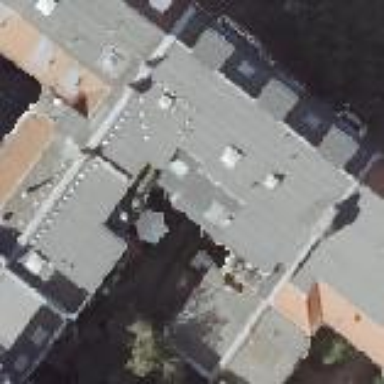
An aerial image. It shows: Unique apartment building with double saltbox roof shape.